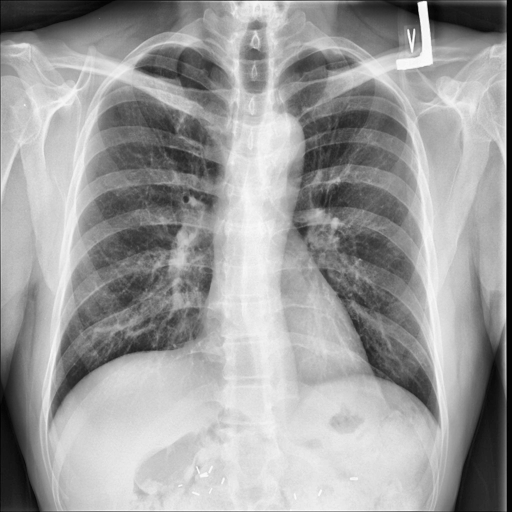
Finding: NORMAL